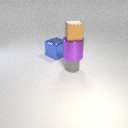
large purple metal cylinder above small gray metal cylinder